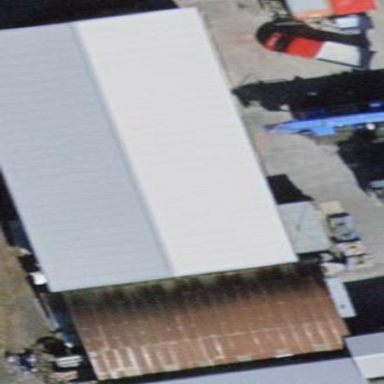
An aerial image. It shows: Industrial building.